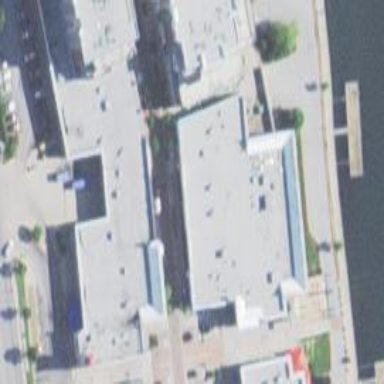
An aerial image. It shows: Retail building.